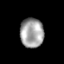
Tissue: lung
Cell type: T cells
Senescence score: 0.5507
Nuclear area (px): 682
Mean DAPI intensity: 160.952